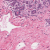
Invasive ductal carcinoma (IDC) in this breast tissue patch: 0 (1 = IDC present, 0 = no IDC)